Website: apple
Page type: payment
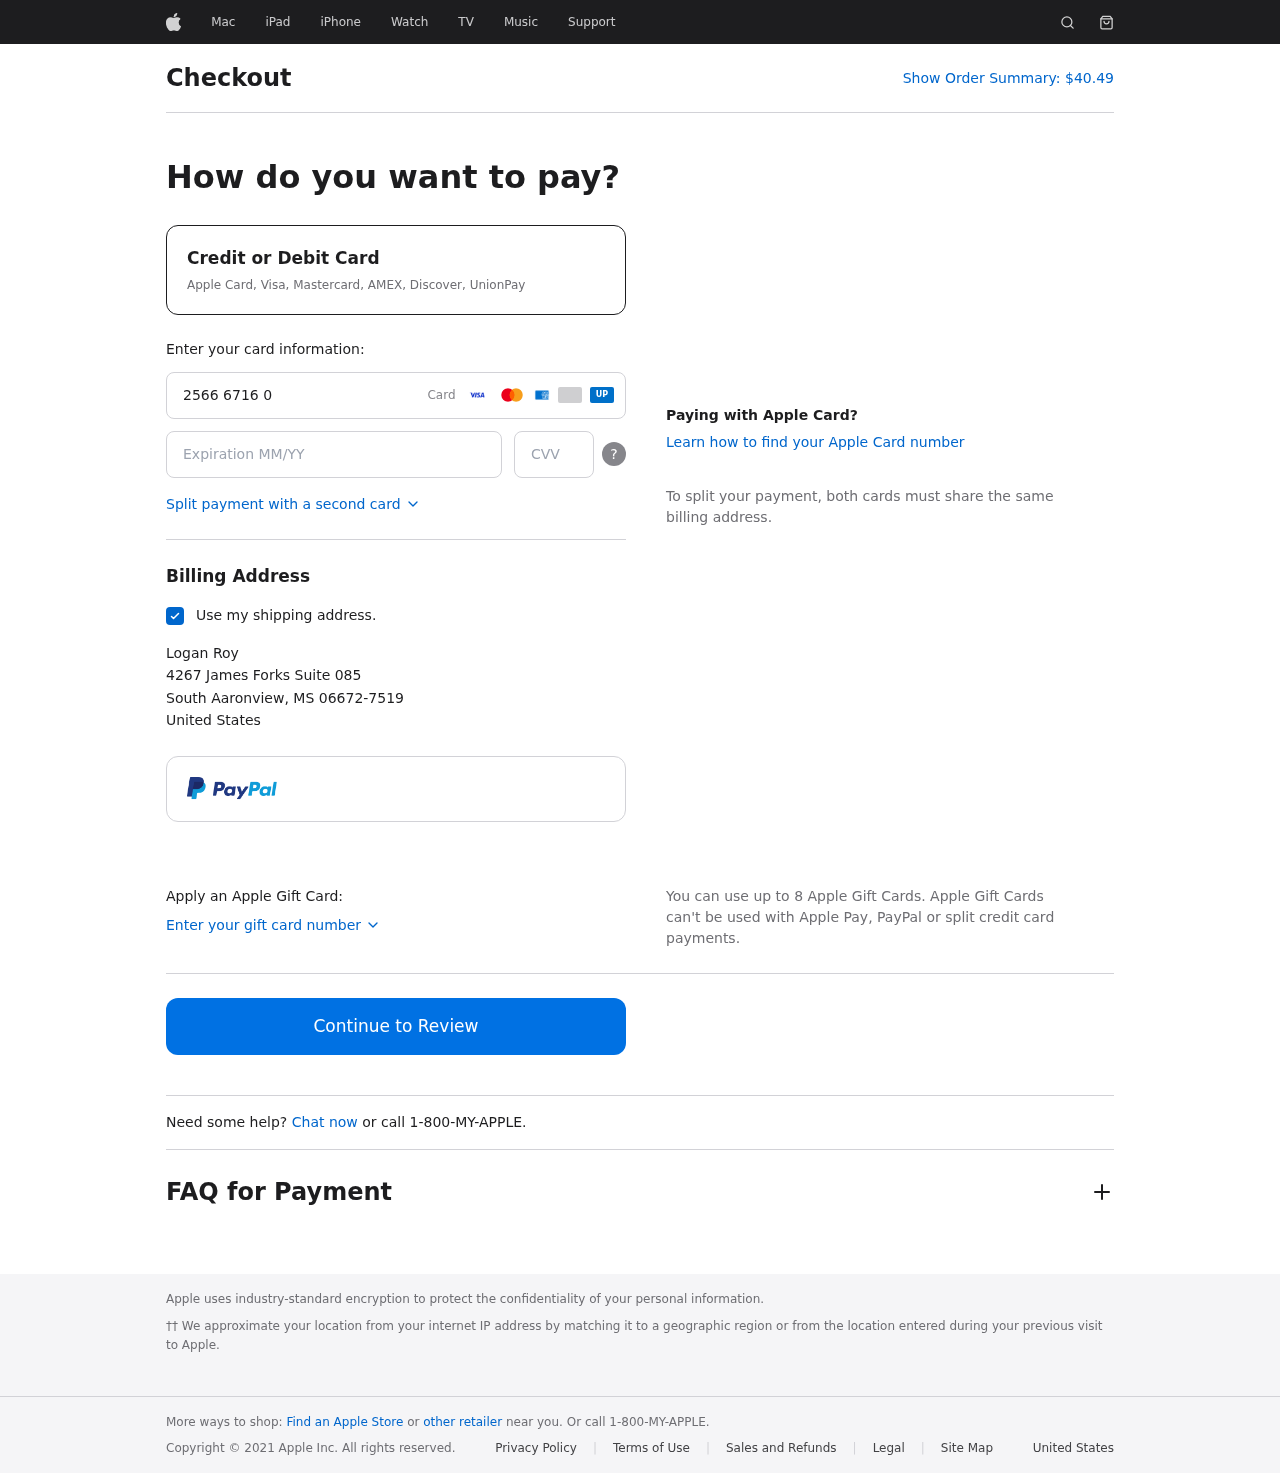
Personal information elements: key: PII_CARD_CVV
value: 108
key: PII_CARD_EXPIRY
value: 07/29
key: PII_CARD_NUMBER
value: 2566 6716 0312 7689
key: PII_CITY
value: South Aaronview
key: PII_COUNTRY
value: United States
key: PII_FULLNAME
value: Logan Roy
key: PII_POSTCODE_FULL
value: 06672-7519
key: PII_STATE_ABBR
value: MS
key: PII_STREET
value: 4267 James Forks Suite 085
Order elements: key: ORDER_TOTAL
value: $40.49